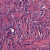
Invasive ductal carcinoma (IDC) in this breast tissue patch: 1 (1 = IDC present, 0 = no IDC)